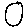
Label: circle